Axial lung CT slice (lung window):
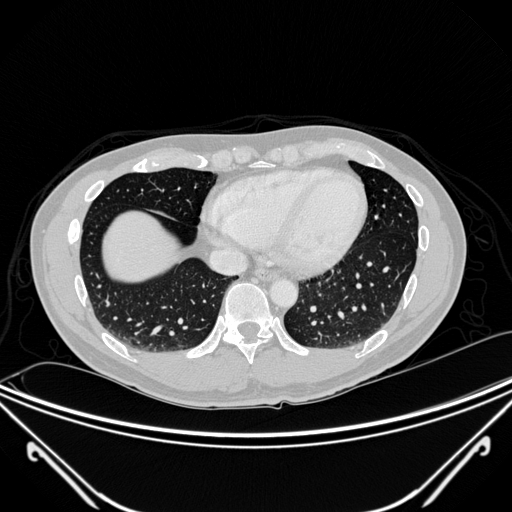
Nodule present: no